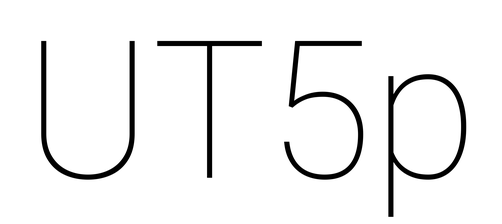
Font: Roboto_Thin